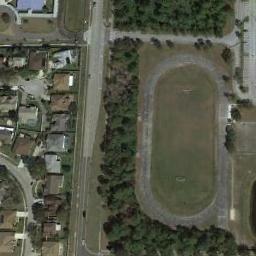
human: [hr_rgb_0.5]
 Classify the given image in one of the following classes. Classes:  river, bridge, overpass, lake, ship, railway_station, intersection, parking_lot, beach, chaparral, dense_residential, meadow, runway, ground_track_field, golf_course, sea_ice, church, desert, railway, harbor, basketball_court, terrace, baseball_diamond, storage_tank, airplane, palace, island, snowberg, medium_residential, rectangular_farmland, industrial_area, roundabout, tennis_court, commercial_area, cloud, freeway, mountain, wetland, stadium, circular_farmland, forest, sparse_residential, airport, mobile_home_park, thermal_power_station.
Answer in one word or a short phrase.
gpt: ground_track_field